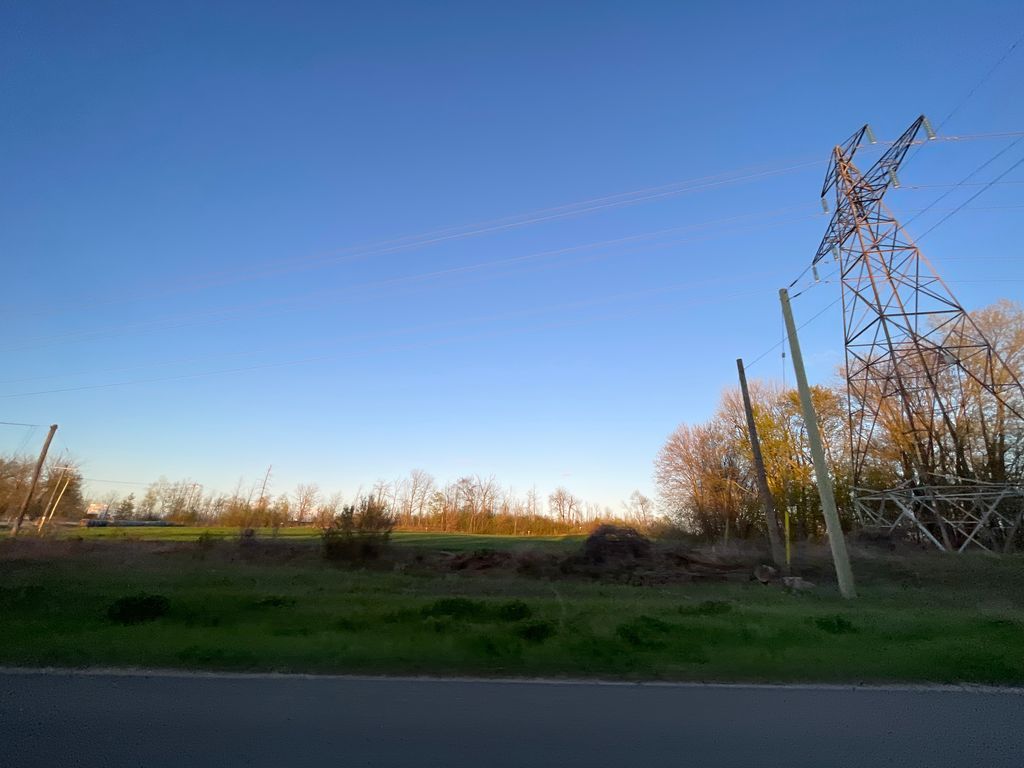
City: kitchener-waterloo